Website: crate-barrel
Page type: account-selection
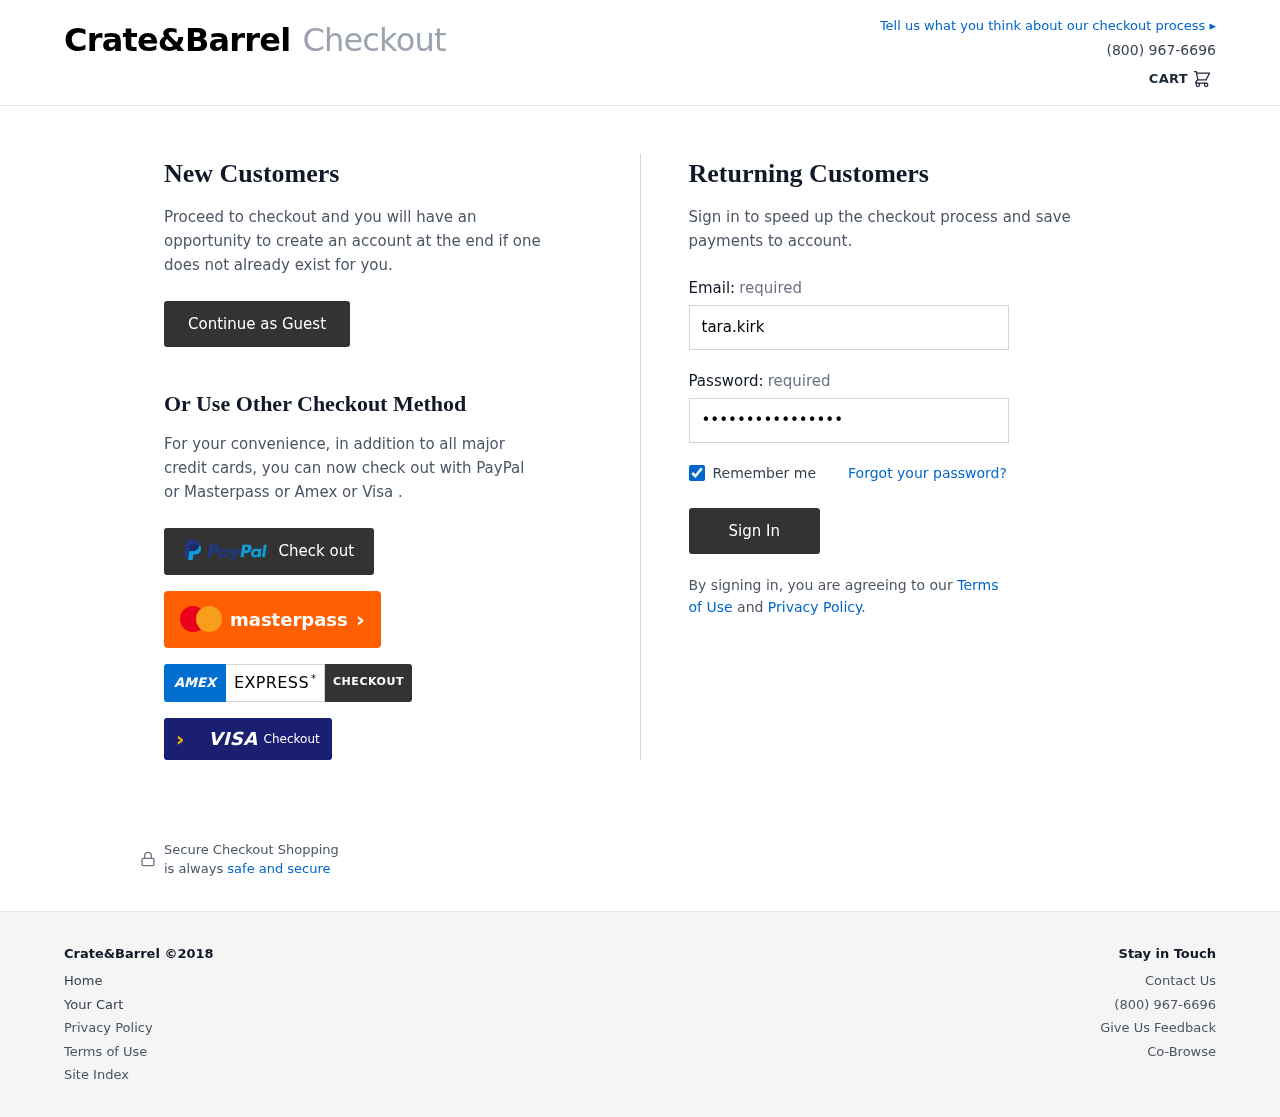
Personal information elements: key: PII_LOGIN_USERNAME
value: tara.kirk